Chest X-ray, AP view. Patient: 56 years old, sex F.
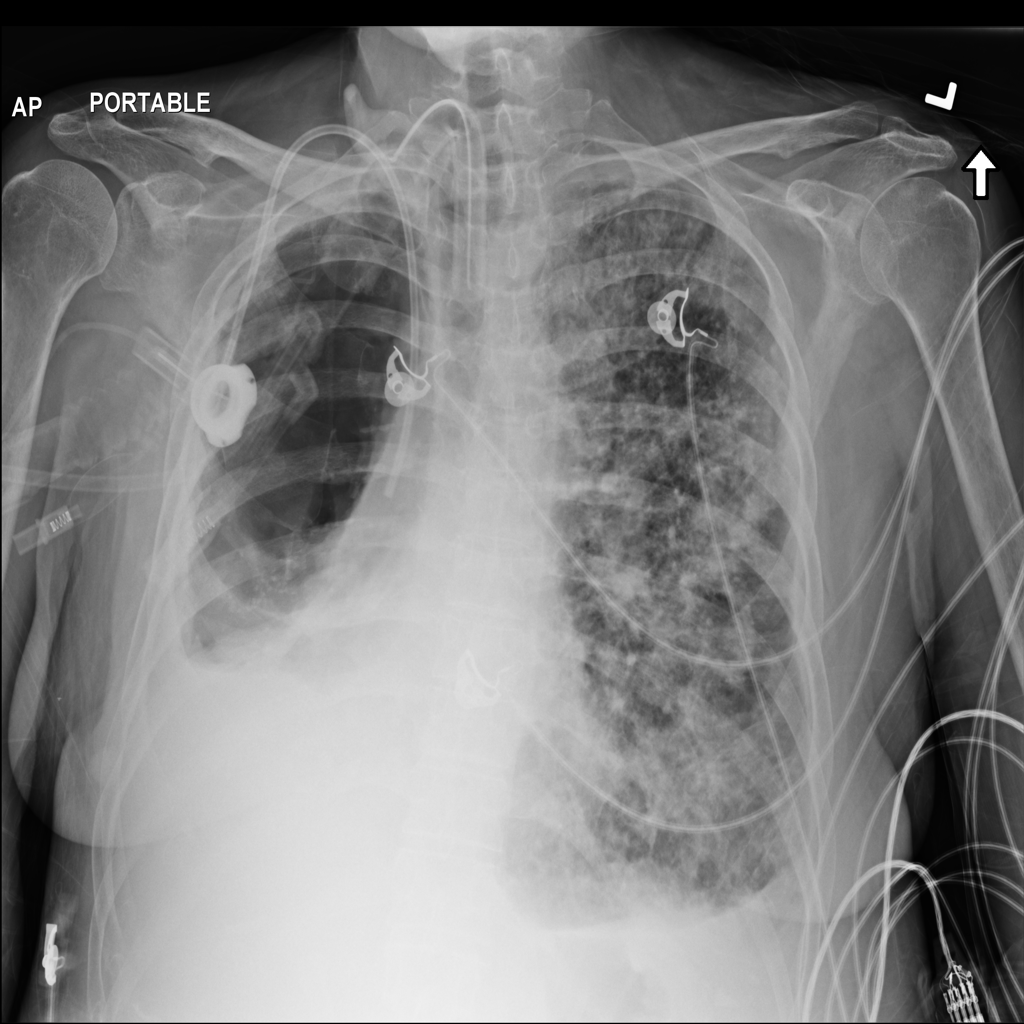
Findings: Nodule